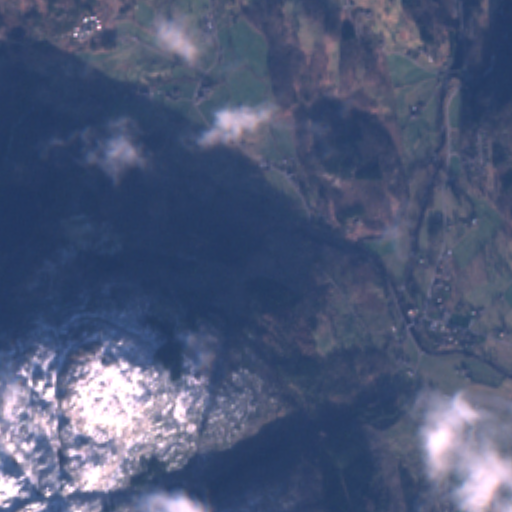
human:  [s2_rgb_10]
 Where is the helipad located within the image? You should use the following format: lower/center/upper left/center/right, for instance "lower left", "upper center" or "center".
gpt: The helipad is located in the upper left of the image.
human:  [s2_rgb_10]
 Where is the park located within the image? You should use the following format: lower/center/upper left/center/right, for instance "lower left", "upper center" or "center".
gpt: The park is located in the upper right of the image.
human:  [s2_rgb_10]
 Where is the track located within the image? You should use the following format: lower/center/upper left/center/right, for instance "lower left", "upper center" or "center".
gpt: There is no track in the image.